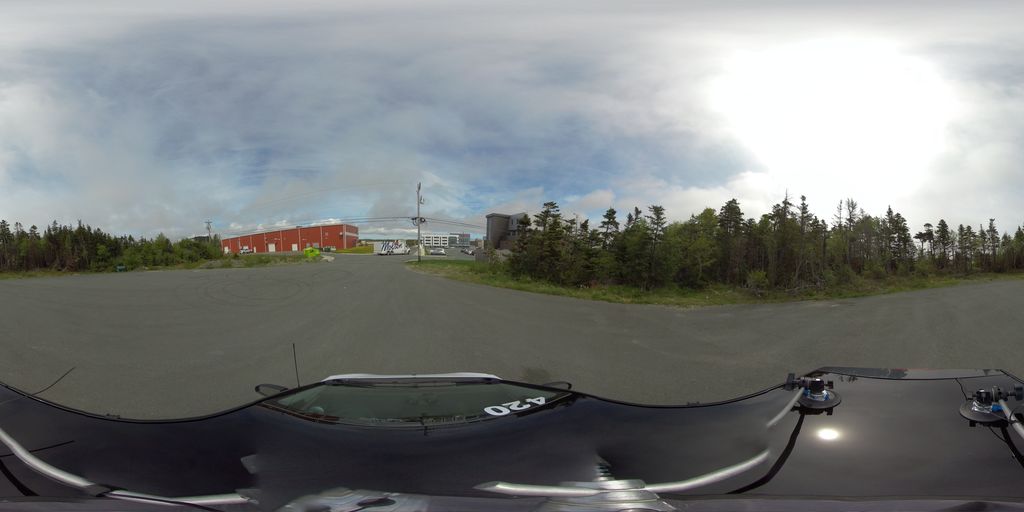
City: st_johns